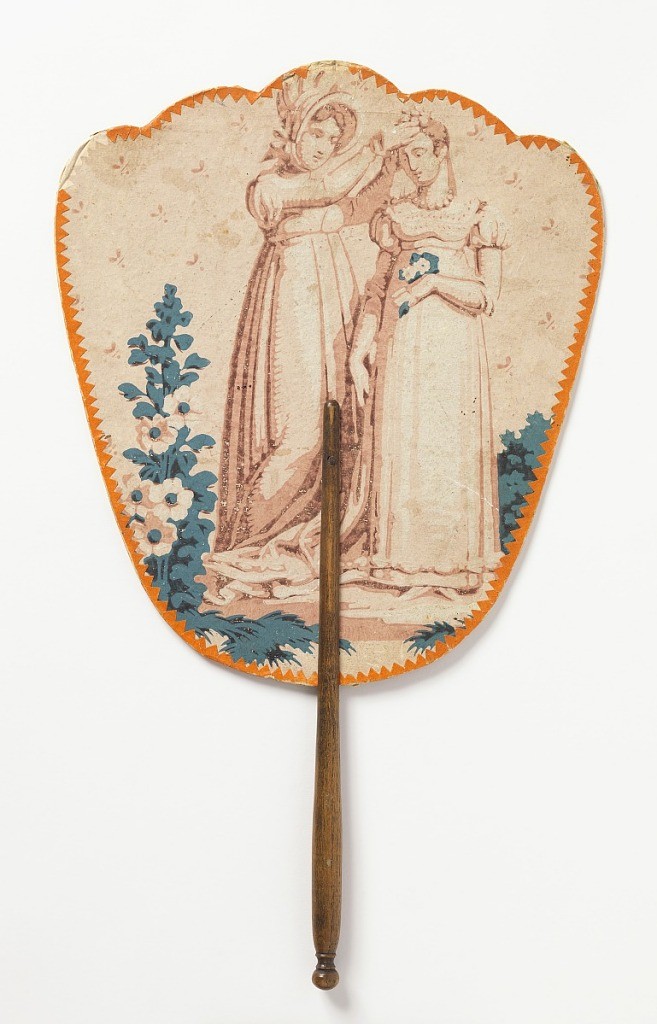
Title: Handscreen
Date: late 18th–early 19th century
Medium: Painted paper leaf with cut-paper border, turned wood handle
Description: Handscreen with a hand painted paper leaf with border of dagged orange paper. Obverse: woman with bonnet placing flowers on the head of a second woman. Reverse: seated woman in landscape, in shades of blue. Turned wood handle.